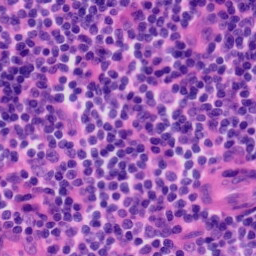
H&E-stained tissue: Tonsil